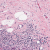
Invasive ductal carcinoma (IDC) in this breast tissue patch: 1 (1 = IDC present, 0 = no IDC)